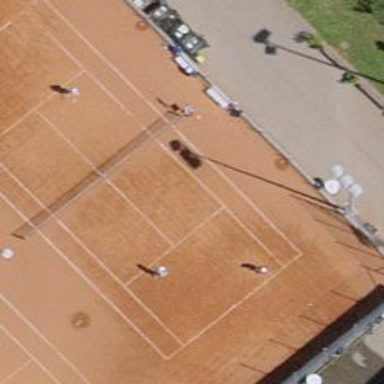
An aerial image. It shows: Tartan tennis court in leisure land pitch.